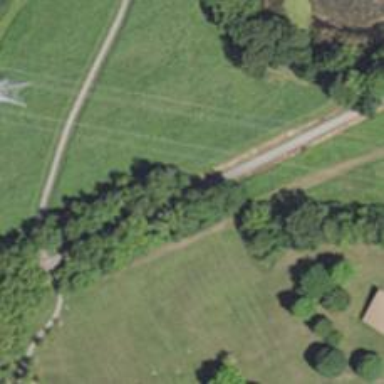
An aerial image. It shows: Excellent visible asphalt cycleway running alongside abandoned railway.